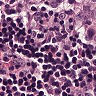
Metastatic tissue present: yes